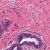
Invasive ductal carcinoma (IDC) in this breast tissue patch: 0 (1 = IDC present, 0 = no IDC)